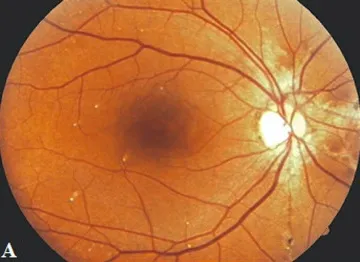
Fundus picture and FFA findings of case 1:. RE posterior pole showing AS with comet-tail lesions, no macular leakage in arteriovenous phase.
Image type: ophthalmic_imaging (fundus_photograph)